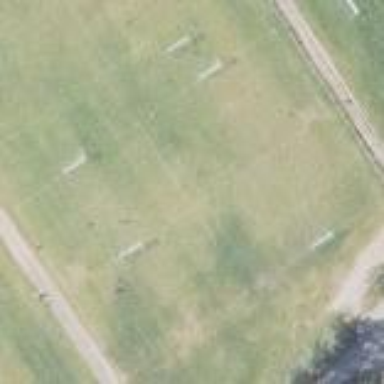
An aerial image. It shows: Soccer pitch designated for leisure and sports activities.